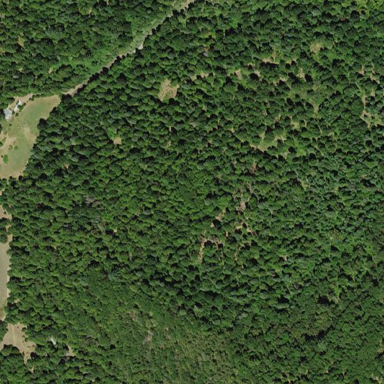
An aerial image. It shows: Mixed woodland area with variety of leaf types and cycles. It is categorized as greenfield land use.